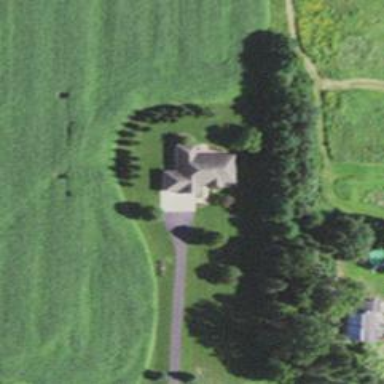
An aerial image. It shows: Driveway.